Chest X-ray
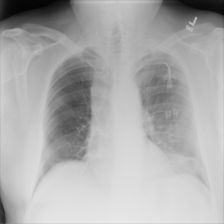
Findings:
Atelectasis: positive
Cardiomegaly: negative
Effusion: negative
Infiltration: negative
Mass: negative
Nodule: negative
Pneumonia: negative
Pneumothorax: negative
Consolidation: negative
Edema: negative
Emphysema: positive
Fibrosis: negative
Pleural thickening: negative
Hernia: negative